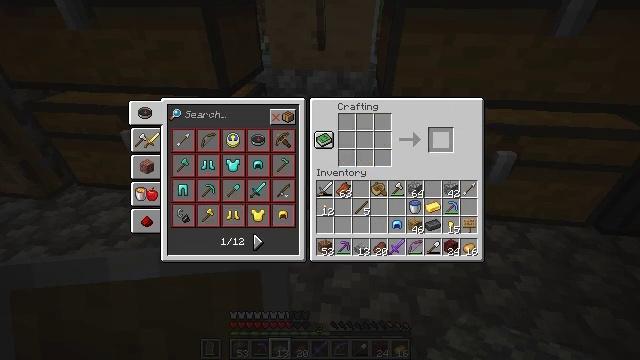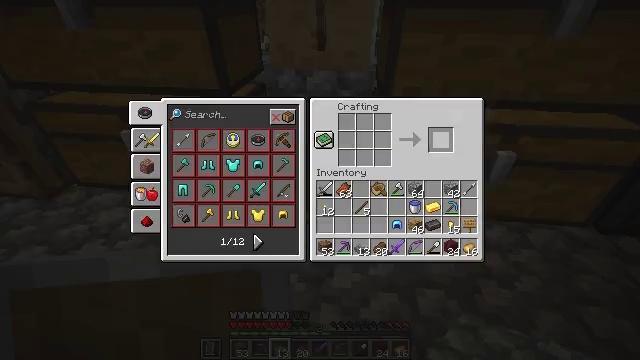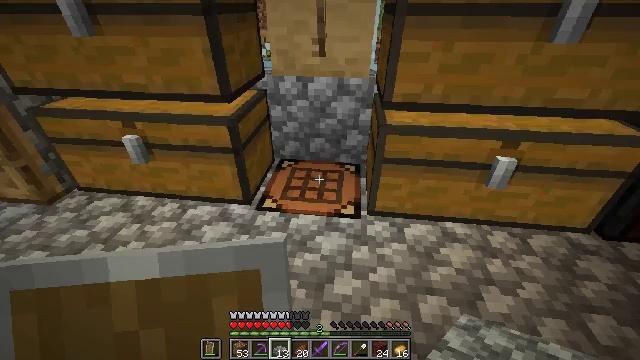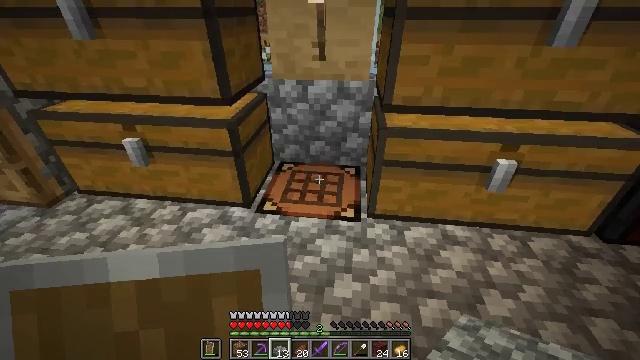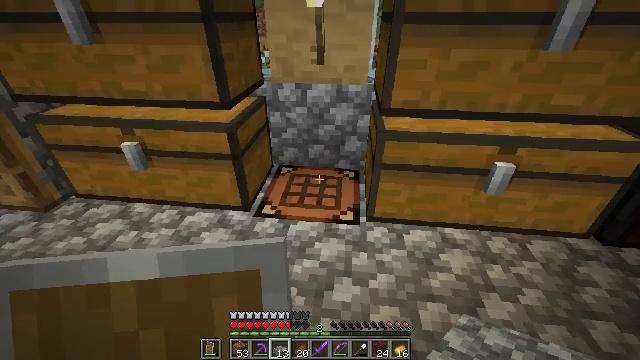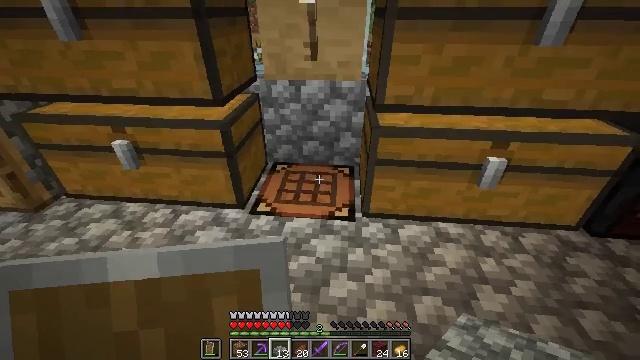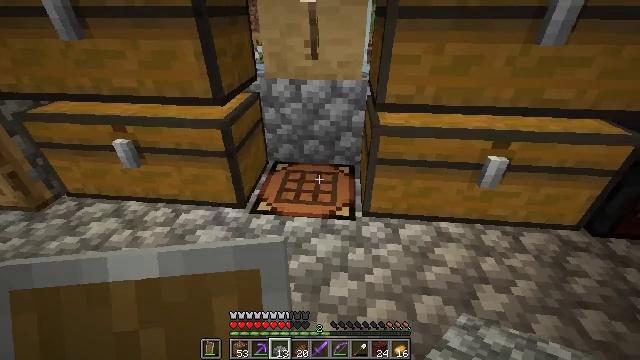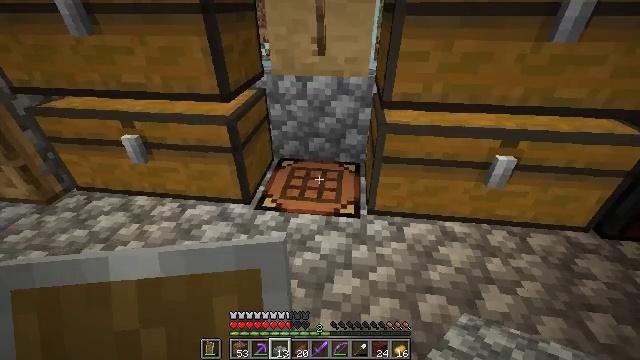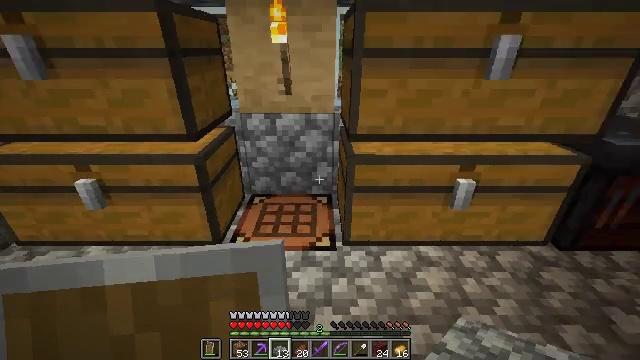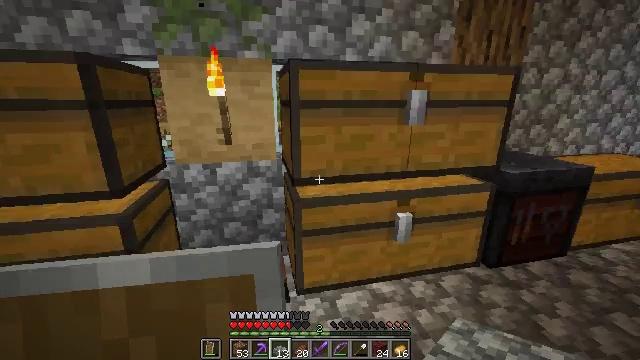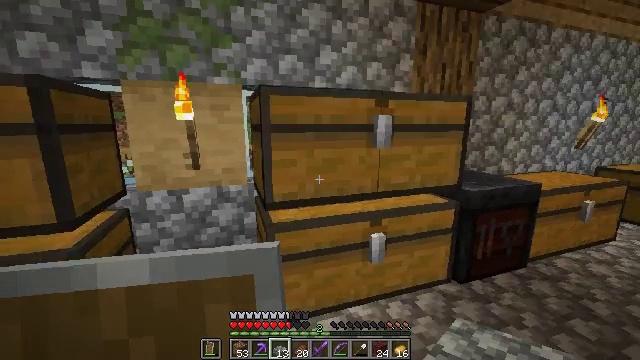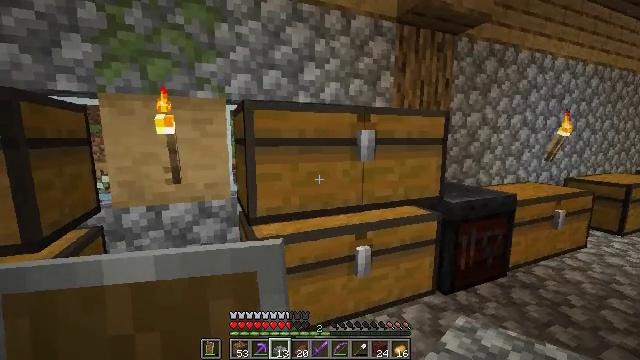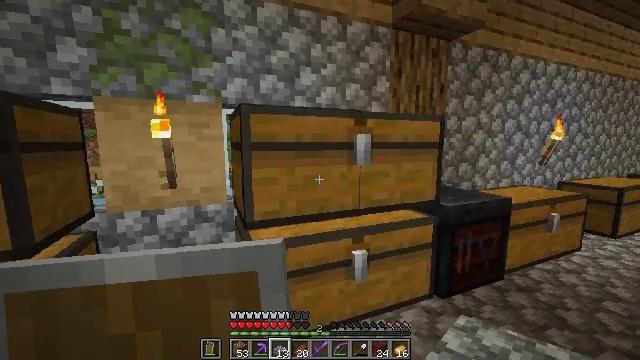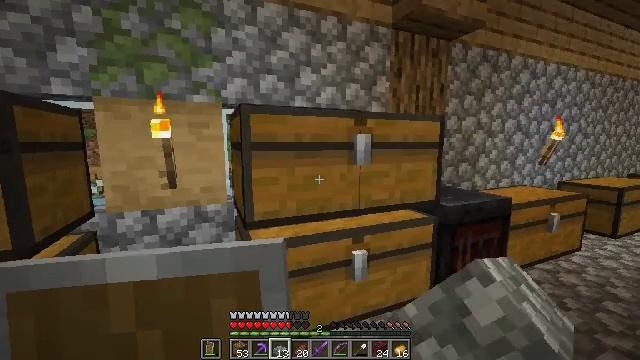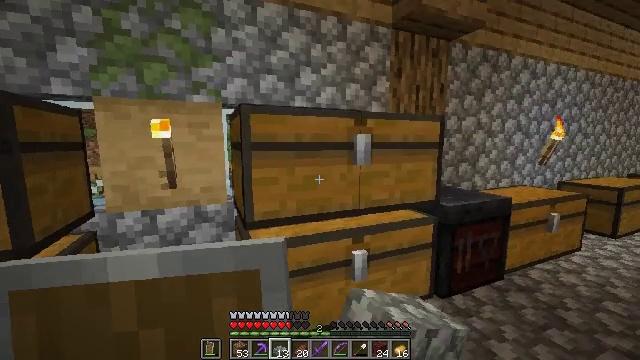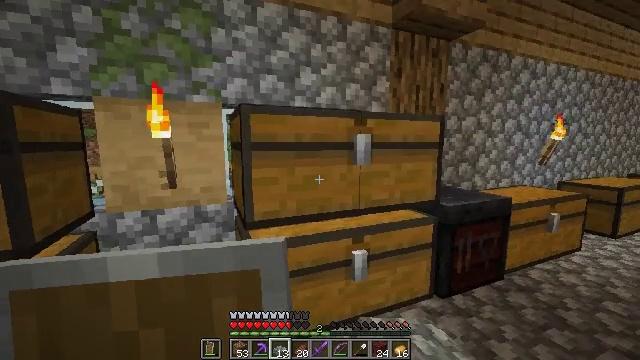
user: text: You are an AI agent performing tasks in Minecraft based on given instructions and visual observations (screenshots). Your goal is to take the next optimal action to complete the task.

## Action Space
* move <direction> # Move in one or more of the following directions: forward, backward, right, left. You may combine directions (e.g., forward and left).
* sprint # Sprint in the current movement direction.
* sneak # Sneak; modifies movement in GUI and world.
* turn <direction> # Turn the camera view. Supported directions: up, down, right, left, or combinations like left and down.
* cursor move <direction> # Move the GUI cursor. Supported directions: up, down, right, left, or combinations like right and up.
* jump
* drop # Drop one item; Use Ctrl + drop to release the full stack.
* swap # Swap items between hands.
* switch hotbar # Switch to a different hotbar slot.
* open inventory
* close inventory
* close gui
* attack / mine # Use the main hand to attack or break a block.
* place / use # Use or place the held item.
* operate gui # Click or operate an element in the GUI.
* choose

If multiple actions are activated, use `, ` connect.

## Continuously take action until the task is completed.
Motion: motion action
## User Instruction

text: Create a netherite helmet by upgrading a diamond helmet.
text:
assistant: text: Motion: sneak
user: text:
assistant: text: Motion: sneak, turn up, open inventory
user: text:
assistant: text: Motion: open inventory
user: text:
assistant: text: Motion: open inventory
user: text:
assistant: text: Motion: turn right
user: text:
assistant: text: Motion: no_op
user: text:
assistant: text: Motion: turn left
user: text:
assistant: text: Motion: turn right and up
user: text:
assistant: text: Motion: turn right and up
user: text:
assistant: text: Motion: turn right and up
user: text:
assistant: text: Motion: turn right and up
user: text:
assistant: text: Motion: use / place
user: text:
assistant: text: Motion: use / place
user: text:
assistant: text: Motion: use / place
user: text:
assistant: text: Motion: no_op
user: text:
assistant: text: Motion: no_op
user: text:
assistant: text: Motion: no_op
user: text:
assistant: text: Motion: no_op
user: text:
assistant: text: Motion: no_op
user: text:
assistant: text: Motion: no_op
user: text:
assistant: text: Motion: no_op
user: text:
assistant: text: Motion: turn right
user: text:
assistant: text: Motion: sneak, turn down
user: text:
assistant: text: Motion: sneak, turn down
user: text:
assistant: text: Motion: sneak, turn down
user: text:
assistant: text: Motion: sneak
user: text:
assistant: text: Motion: sneak
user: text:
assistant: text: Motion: sneak, turn down
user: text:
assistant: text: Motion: sneak
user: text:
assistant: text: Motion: sneak